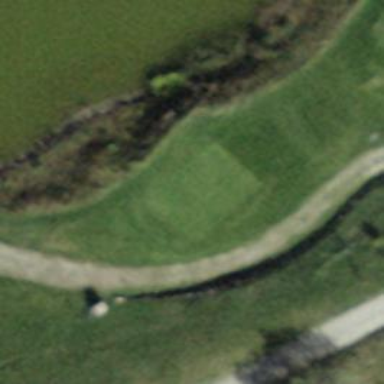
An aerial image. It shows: Golf tee on grassy land.